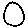
Label: circle